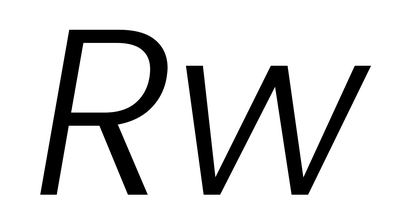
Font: Poppins-LightItalic